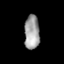
Tissue: prostate
Cell type: T cells
Senescence score: 0.7509
Nuclear area (px): 506
Mean DAPI intensity: 159.512